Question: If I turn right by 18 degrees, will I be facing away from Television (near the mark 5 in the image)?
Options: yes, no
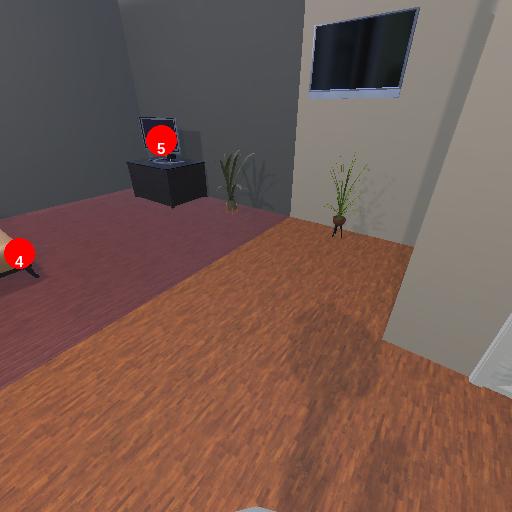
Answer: yes